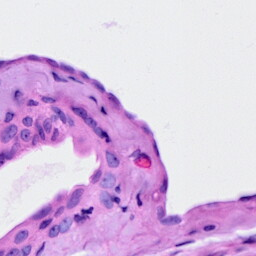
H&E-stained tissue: Ovarian